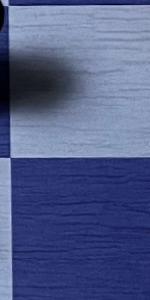
Label: Empty